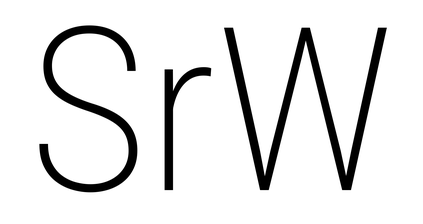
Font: Roboto_Condensed_ExtraLight